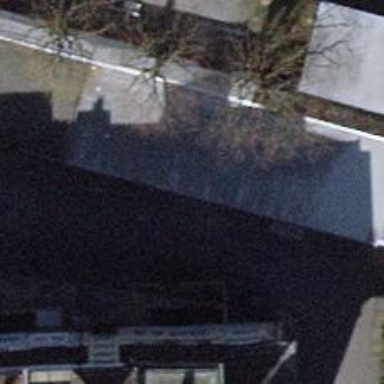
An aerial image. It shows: Concrete footway tunnel passing through building.